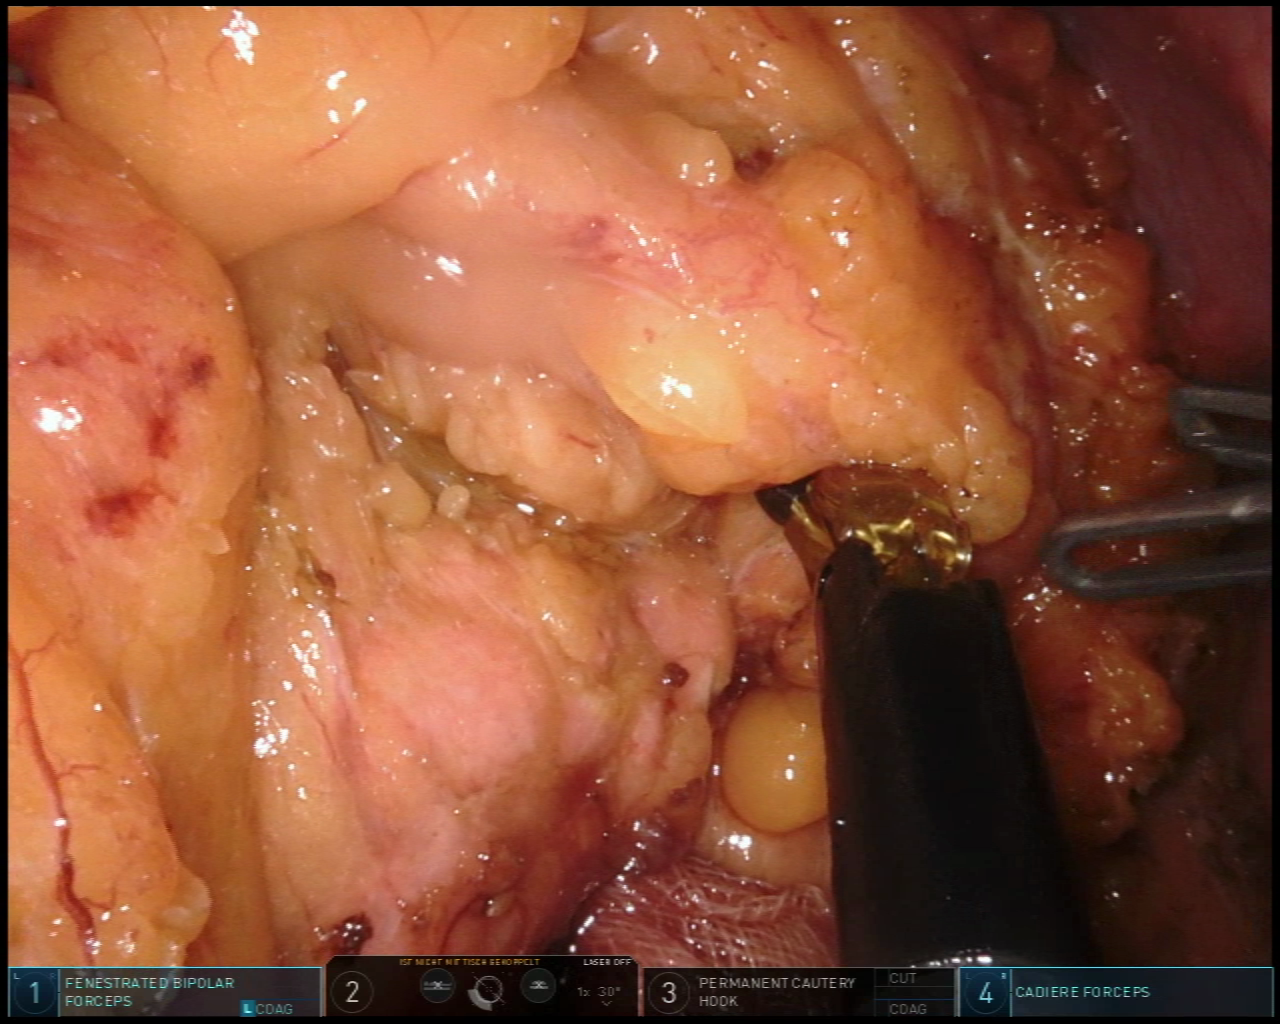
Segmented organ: pancreas
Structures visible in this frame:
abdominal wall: yes
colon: no
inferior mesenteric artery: no
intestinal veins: no
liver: no
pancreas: yes
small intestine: no
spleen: no
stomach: no
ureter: no
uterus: no
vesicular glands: no